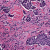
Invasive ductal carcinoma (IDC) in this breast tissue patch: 0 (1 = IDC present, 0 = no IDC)